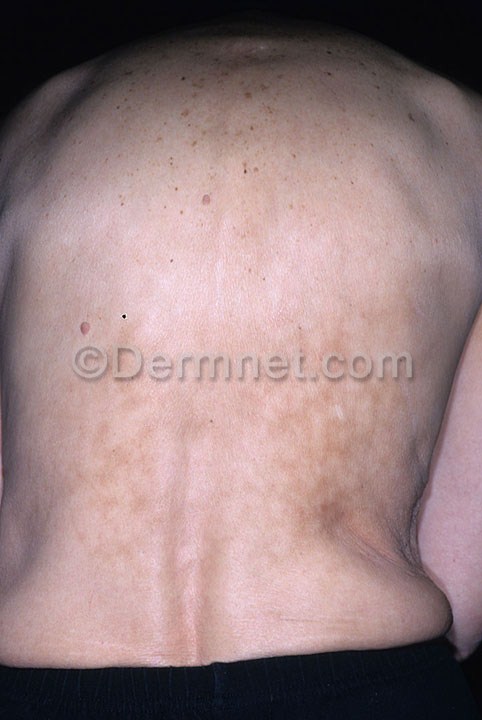
Disease: Light Diseases and Disorders of Pigmentation